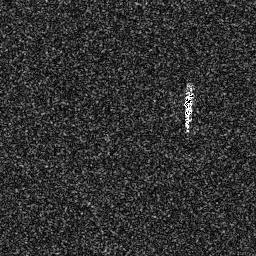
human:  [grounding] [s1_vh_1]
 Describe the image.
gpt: In the satellite image, there is  <ref>1 medium ship </ref> <box>[[70, 31, 75, 48, 0]]</box> located at right.